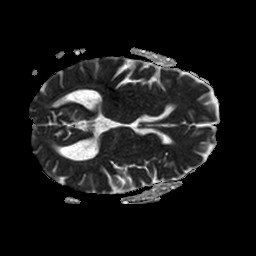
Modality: ADC
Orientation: axial
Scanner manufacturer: philips
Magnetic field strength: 1.5 T
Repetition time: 3.782 s
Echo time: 0.07078 s